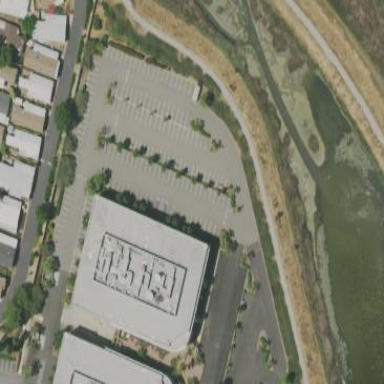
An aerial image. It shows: Office building.